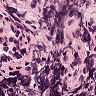
Metastatic tissue present: no